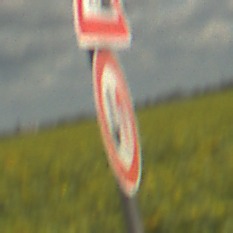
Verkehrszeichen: VorrangDesGegenverkehrs
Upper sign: Arbeitsstelle
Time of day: Midday
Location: Outdoor (RoadRail)
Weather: PartlyCloudy
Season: NotSpecified
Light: Natural